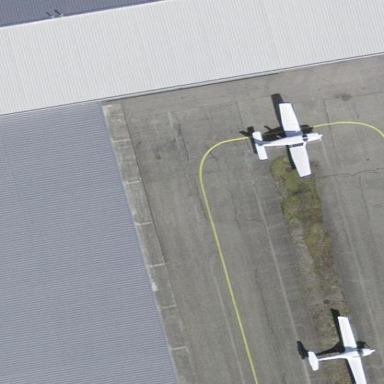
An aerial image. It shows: Hangar.